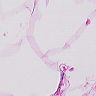
Metastatic tissue present: no